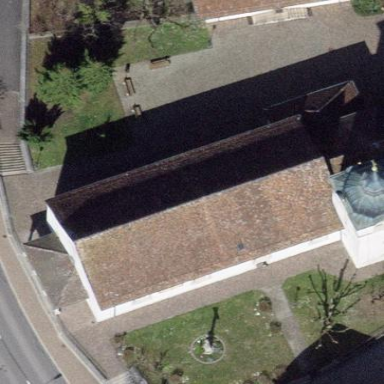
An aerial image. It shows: Building that is place of worship.